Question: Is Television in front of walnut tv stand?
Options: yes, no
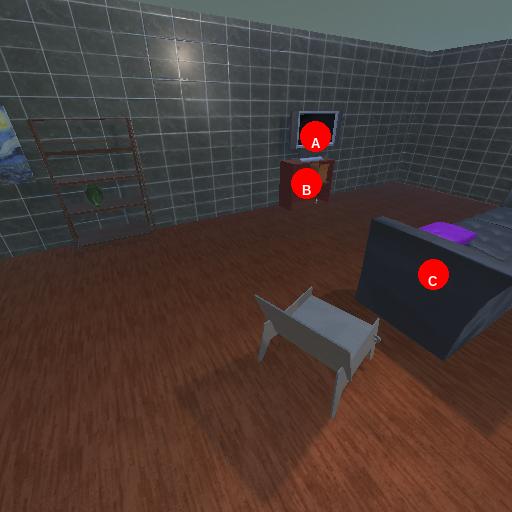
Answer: yes